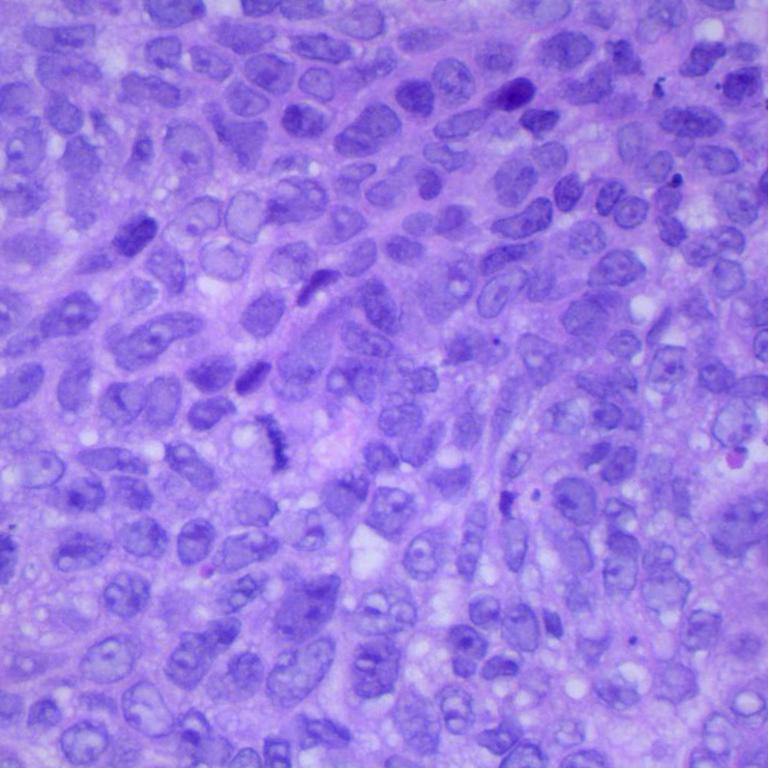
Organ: lung
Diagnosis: squamous carcinomas